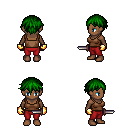
a pixel art fantasy rpg character, female body template, human, dark skin, brown pirate shirt, red pants, green short bangs hairstyle, gold gloves, dagger, four views (front, back, left, right), 2x2 character sprite sheet, small pixel art, hard edges, no anti-aliasing